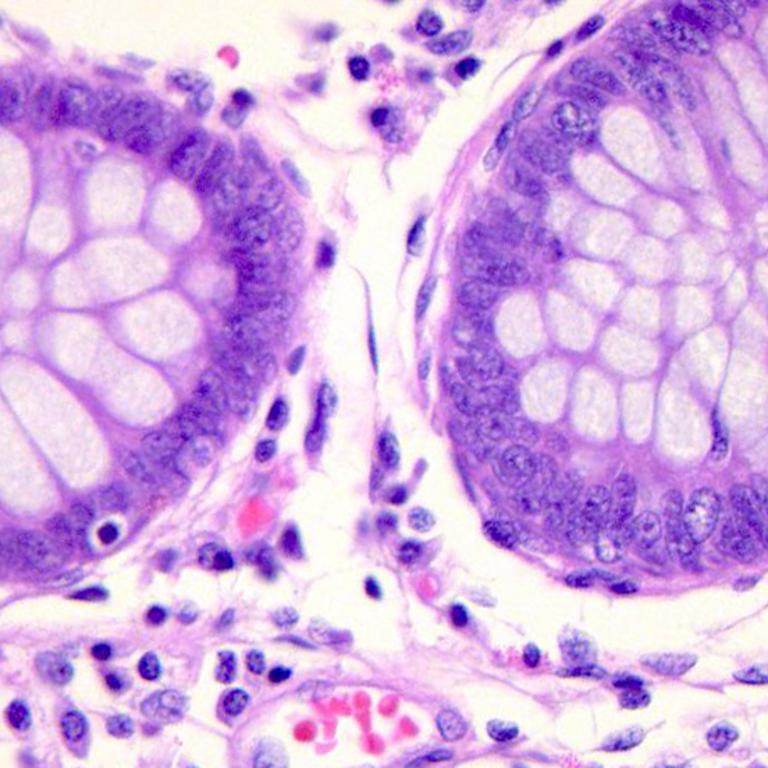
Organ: colon
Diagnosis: benign